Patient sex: M
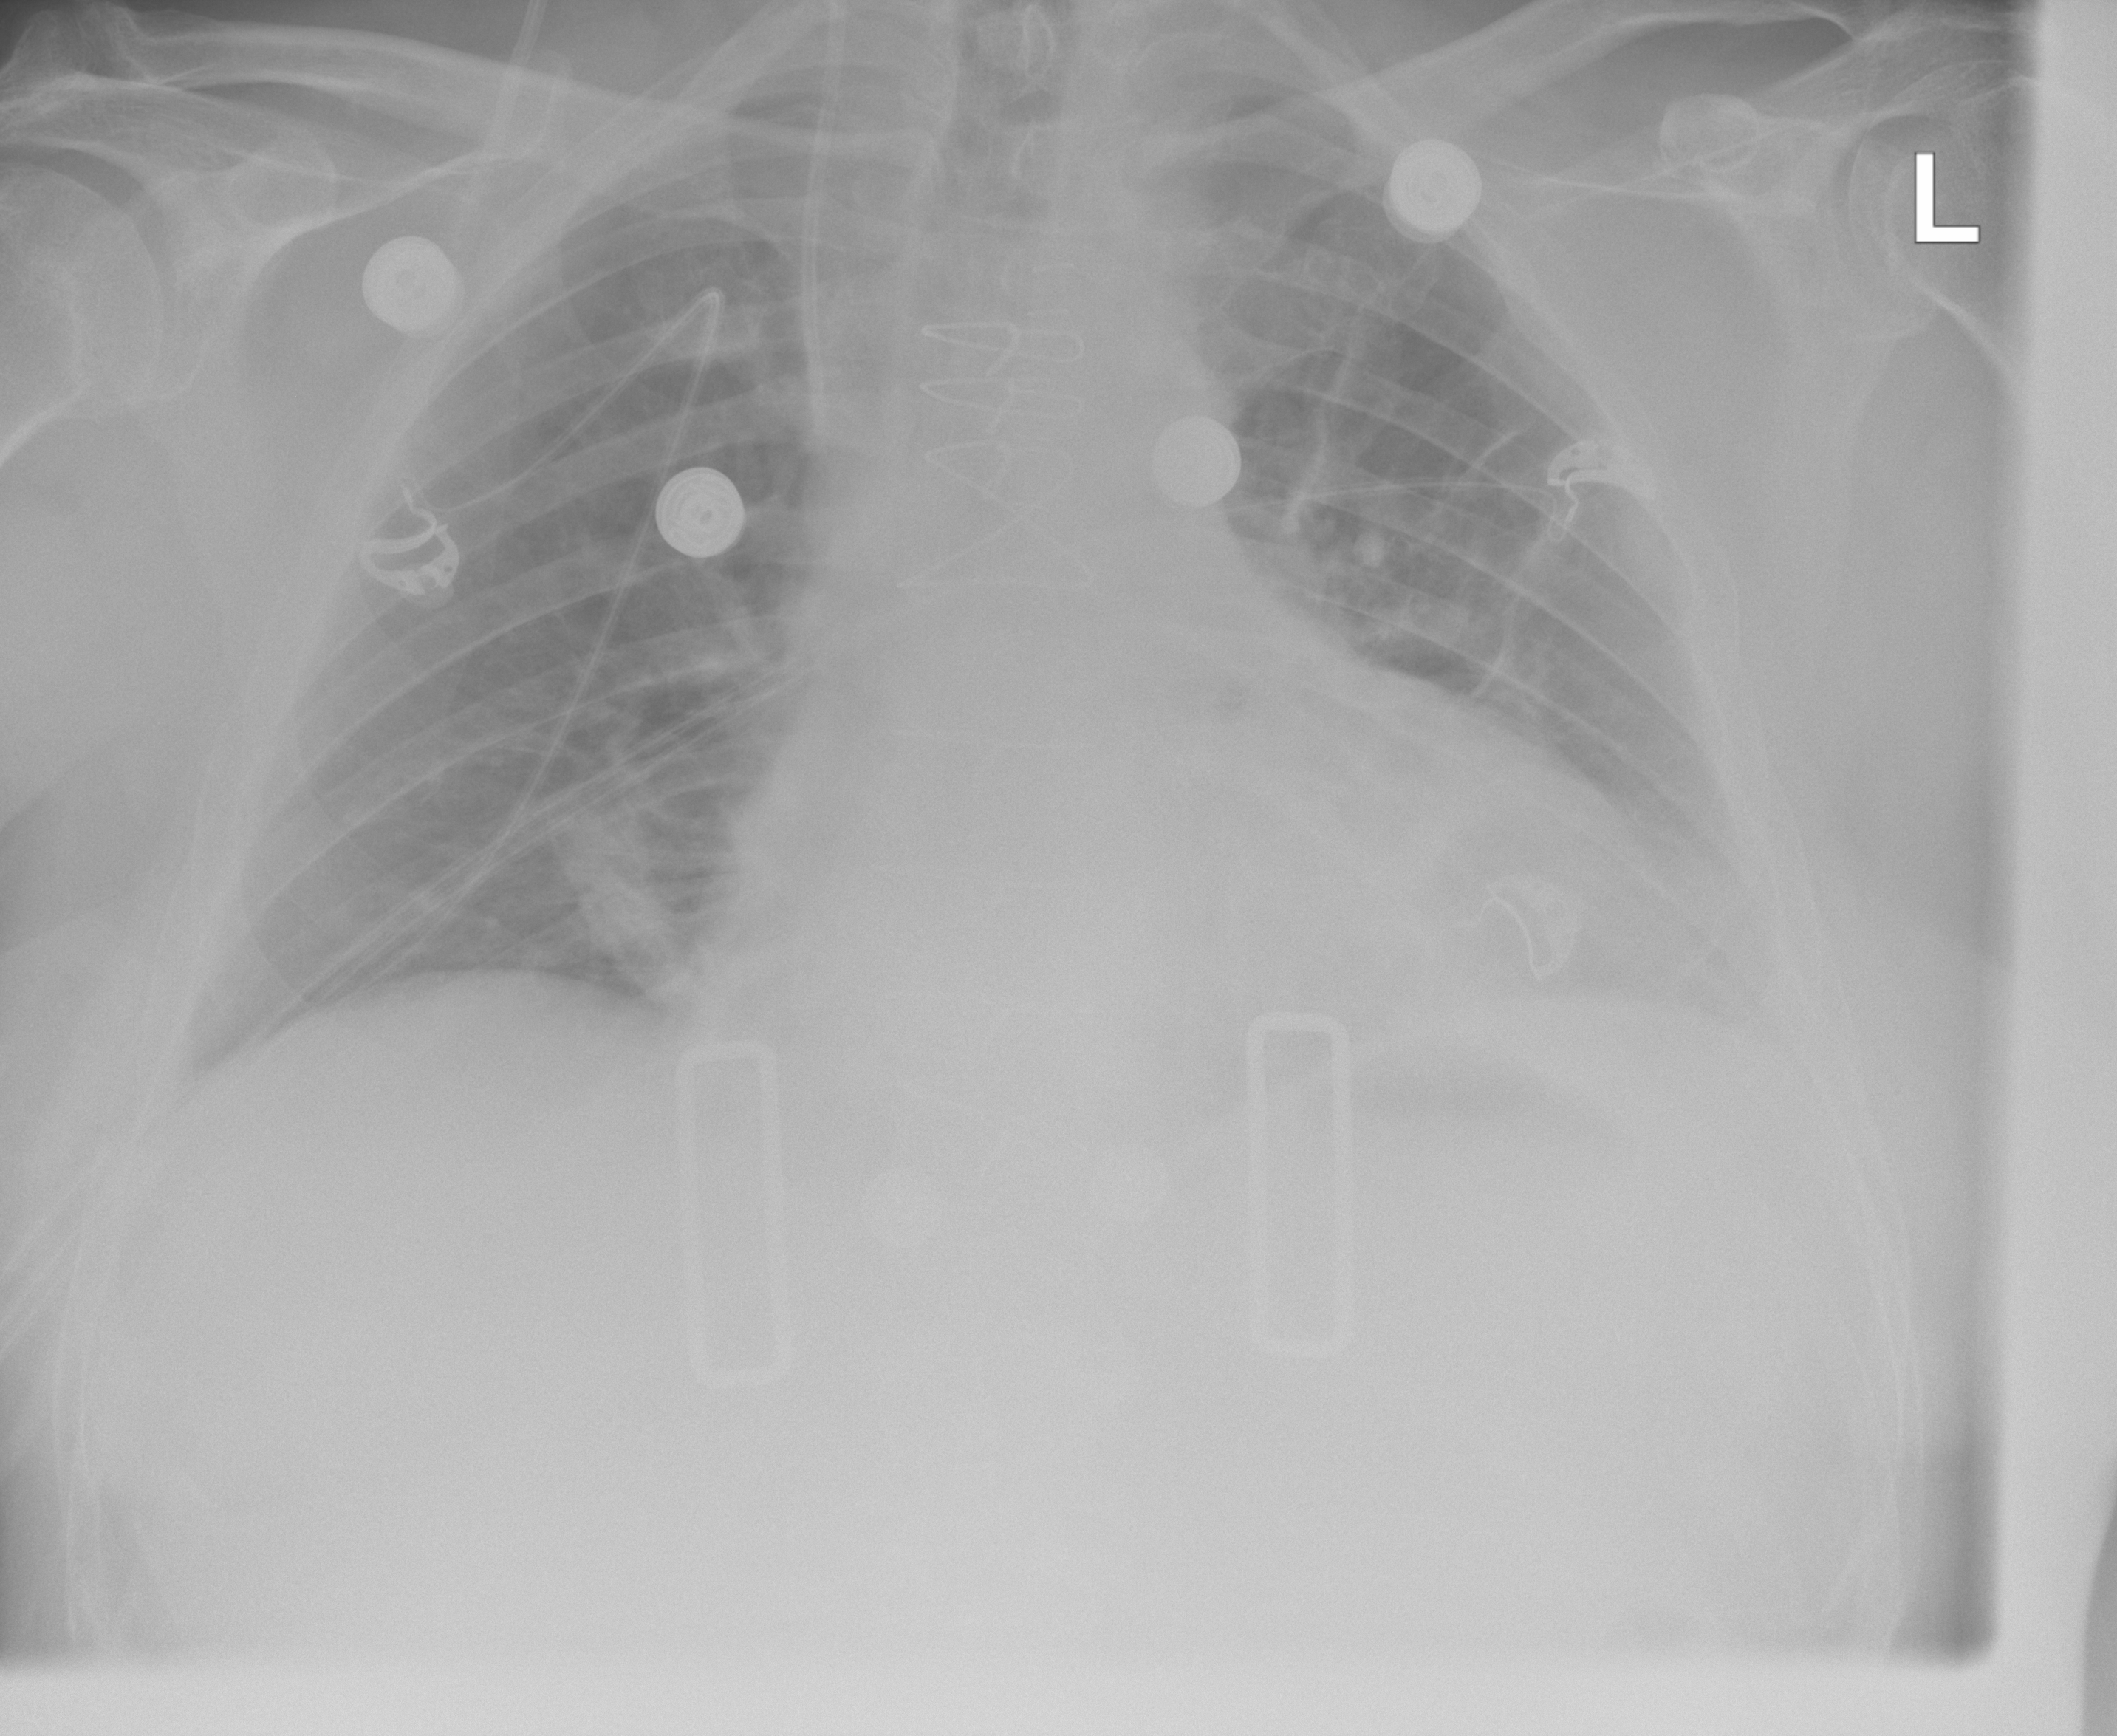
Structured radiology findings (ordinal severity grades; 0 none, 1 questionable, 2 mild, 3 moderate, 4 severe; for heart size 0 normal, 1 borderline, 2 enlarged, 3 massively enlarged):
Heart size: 0
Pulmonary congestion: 0
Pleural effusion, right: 0
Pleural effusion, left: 1
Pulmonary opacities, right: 0
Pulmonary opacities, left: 0
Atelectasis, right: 2
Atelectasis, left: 2